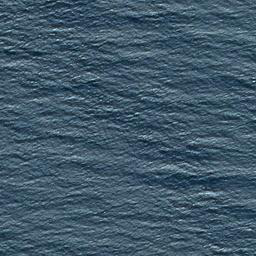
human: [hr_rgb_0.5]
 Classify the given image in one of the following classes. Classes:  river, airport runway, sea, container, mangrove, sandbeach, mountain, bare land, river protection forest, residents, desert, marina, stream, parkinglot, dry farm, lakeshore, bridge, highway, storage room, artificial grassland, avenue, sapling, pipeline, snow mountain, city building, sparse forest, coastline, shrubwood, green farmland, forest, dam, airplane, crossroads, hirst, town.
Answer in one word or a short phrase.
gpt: sea